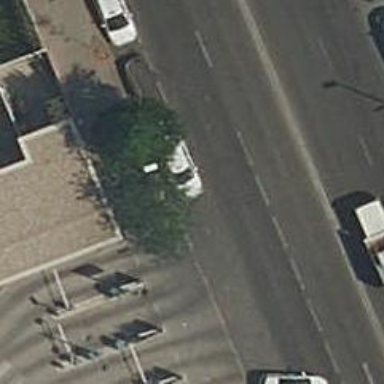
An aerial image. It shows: Taxi stand.